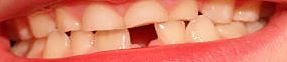
Condition: hypodontia